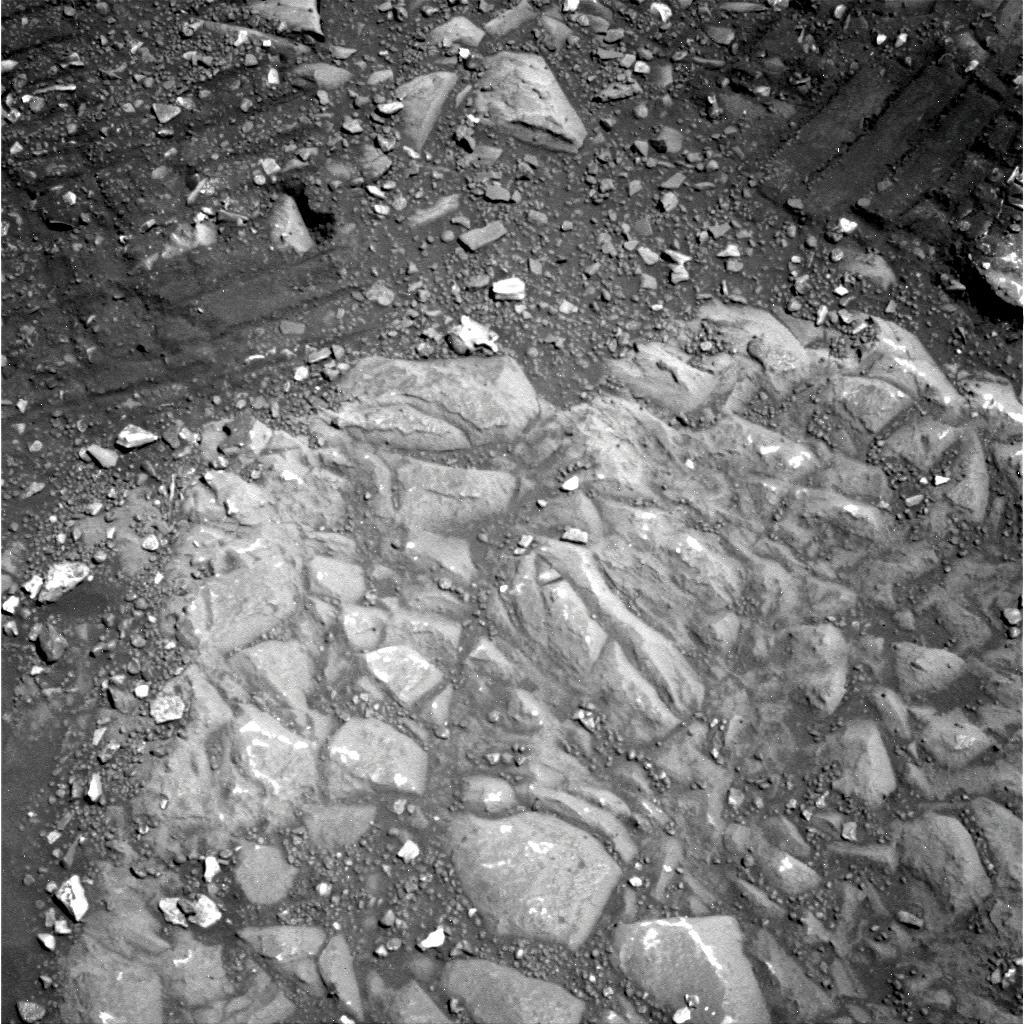
Terrain classes present: Bedrock, Gravel / Sand / Soil, Rock, Shadow, Track